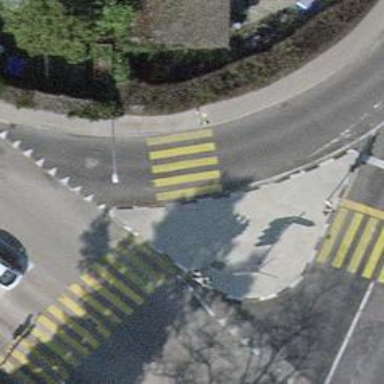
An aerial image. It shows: Footway with asphalt surface and zebra crossing.